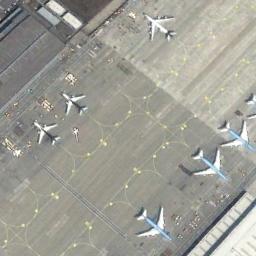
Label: airplane